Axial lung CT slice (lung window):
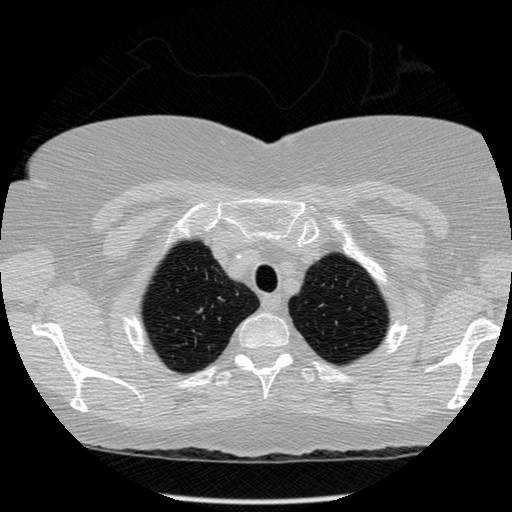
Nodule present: no